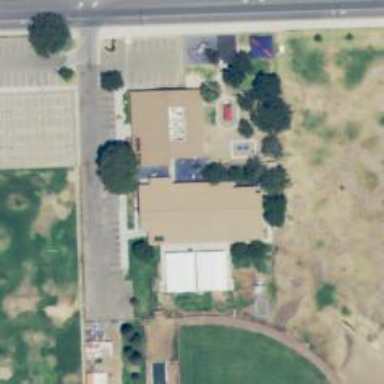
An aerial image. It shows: School.